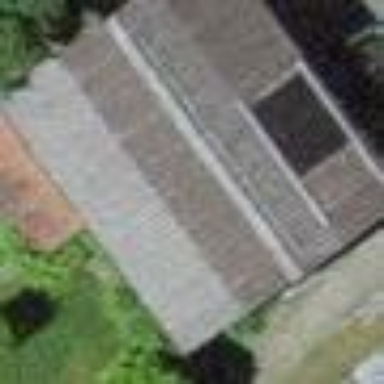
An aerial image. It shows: Garage building.